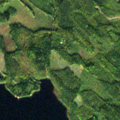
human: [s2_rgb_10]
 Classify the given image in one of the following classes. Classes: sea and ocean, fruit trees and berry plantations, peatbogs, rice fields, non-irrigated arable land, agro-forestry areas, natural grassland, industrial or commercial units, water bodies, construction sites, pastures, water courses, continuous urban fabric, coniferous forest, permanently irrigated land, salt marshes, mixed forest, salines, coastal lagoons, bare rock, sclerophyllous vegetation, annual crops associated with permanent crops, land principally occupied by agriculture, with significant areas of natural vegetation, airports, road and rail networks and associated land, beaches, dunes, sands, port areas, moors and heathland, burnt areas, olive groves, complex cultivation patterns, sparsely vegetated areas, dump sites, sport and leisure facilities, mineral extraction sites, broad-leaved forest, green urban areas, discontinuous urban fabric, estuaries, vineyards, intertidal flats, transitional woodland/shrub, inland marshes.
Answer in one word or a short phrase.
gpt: coniferous forest, mixed forest, water bodies